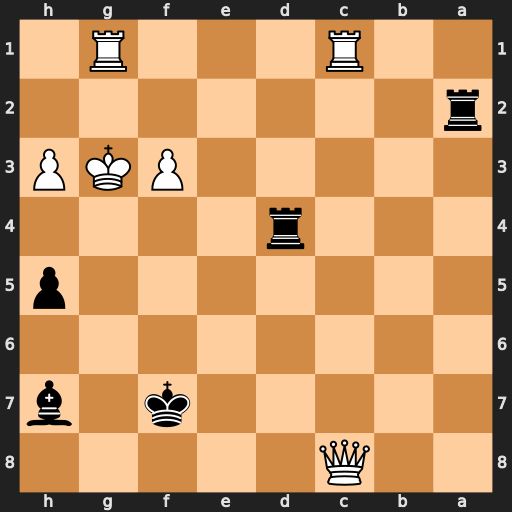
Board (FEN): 2Q5/5k1b/8/7p/3r4/5PKP/r7/2R3R1
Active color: b
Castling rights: -
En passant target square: -
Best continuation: h4#